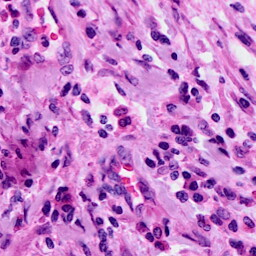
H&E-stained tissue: Cervix